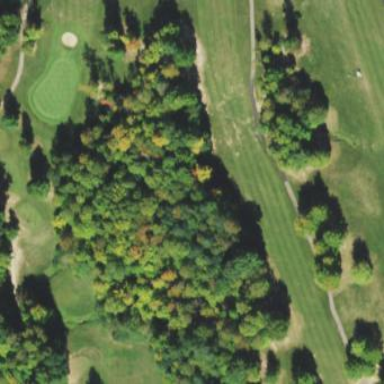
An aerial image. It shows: Golf fairway in the image.